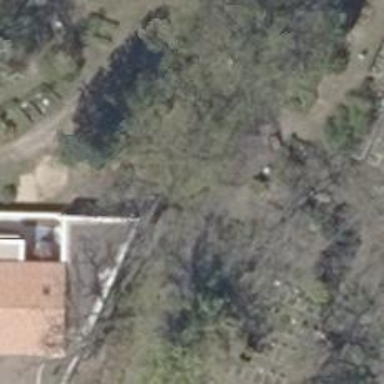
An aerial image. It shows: Cemetery with historic tombs marked with tombstones.